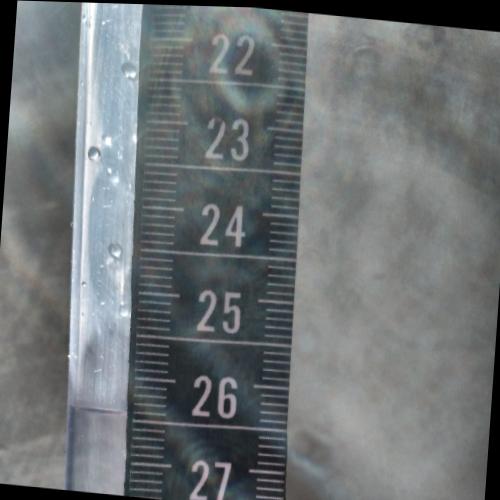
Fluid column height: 26.9 cm